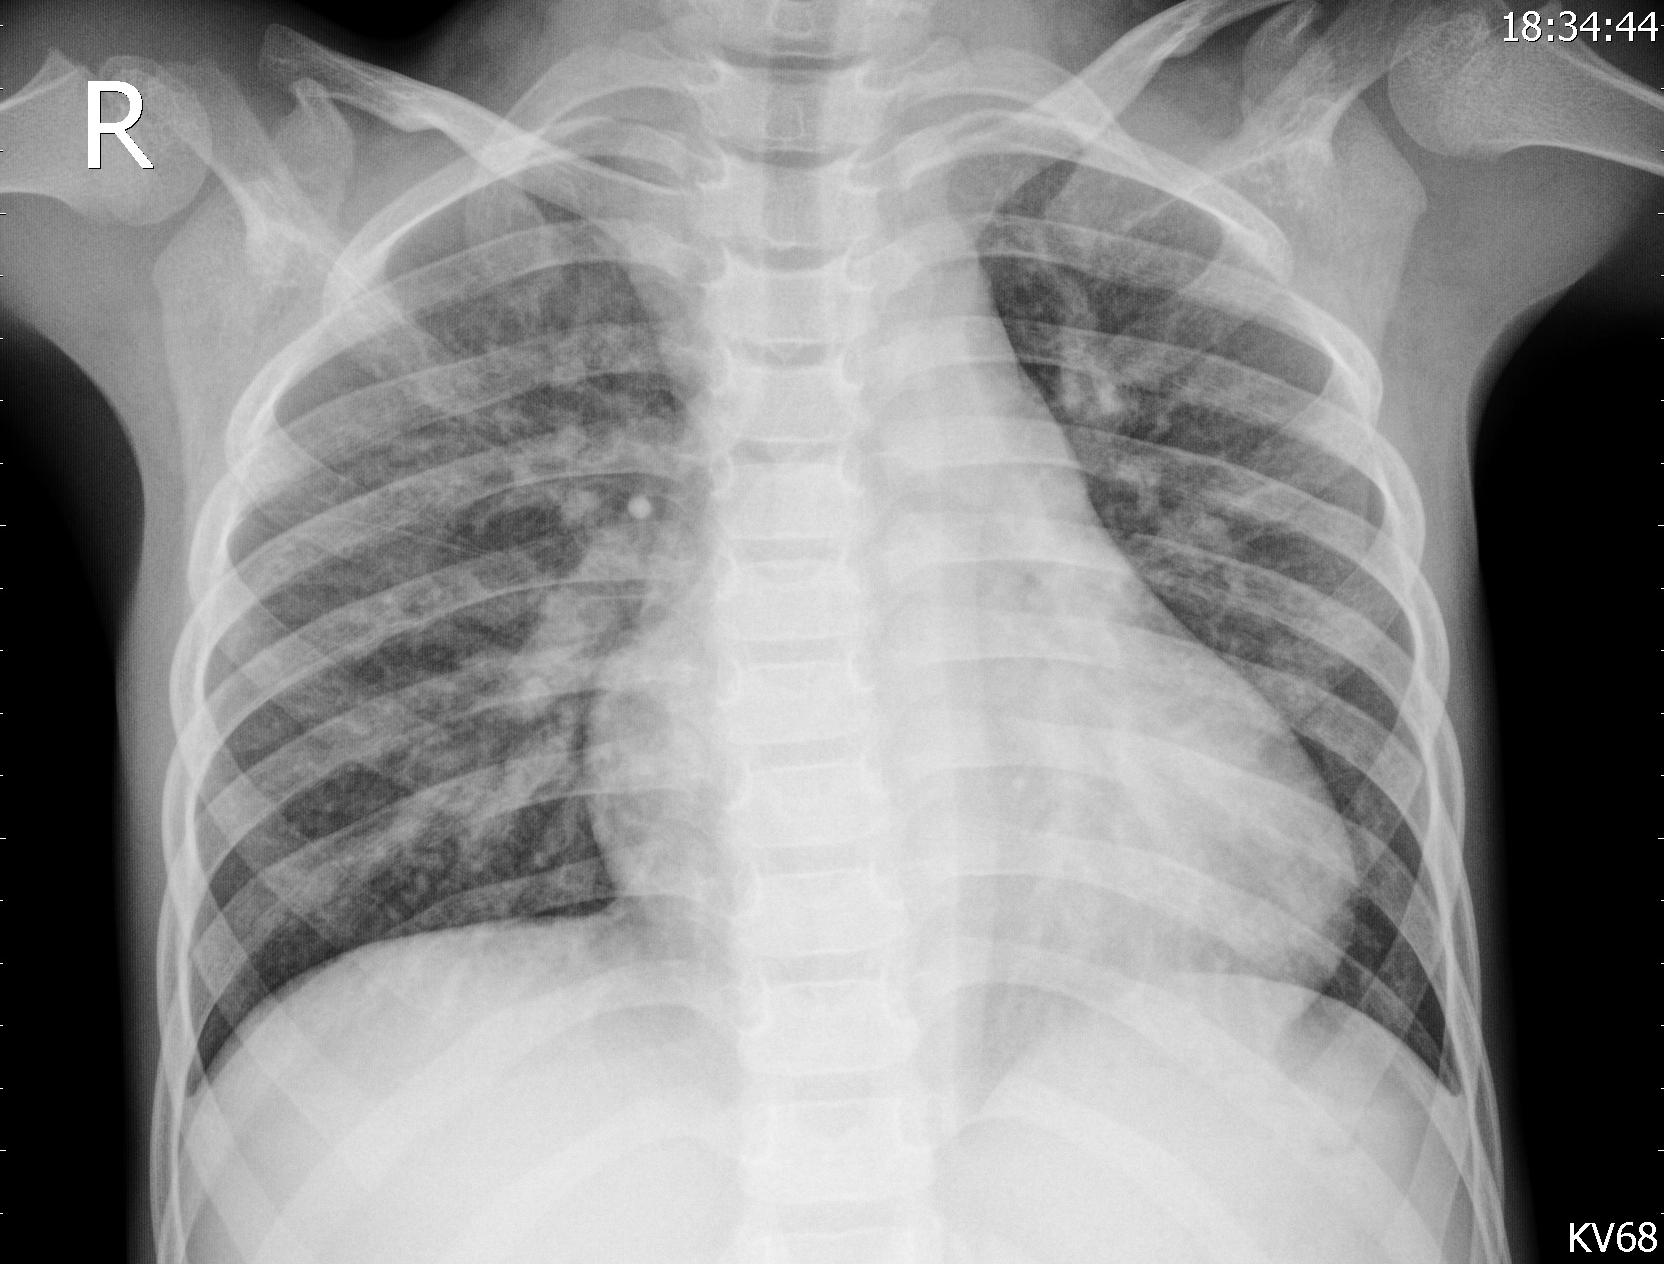
Diagnosis: PNEUMONIA